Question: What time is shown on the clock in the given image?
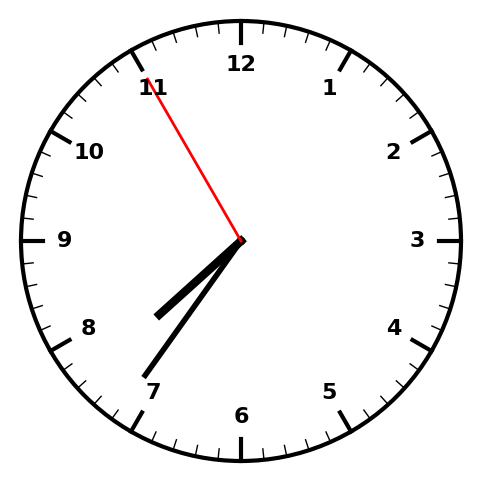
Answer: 07:35:55